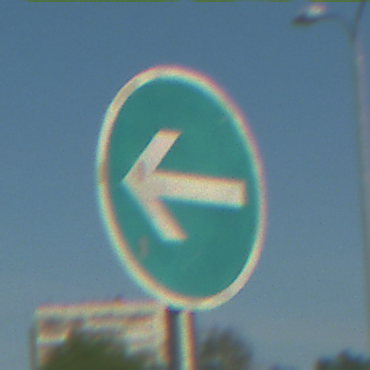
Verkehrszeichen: VorgeschriebeneFahrtrichtungHierLinks
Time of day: MorningAfternoon
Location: Outdoor (Suburban)
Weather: PartlyCloudy
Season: NotSpecified
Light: Natural